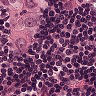
Metastatic tissue present: yes